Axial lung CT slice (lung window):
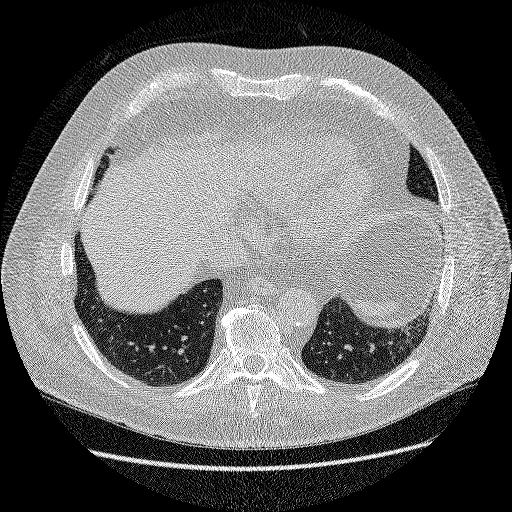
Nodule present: no